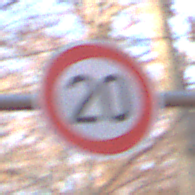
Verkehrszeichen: Geschwindigkeit20
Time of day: SunriseSunset
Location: Outdoor (Nature)
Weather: Clear
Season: Autumn
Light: Natural